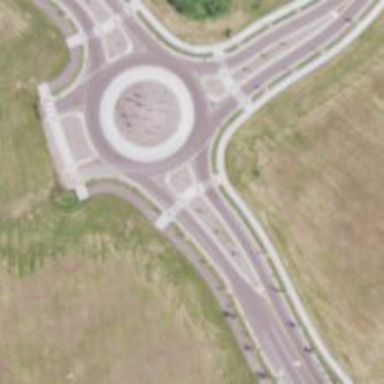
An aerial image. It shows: Marked crossing on asphalt cycleway road.